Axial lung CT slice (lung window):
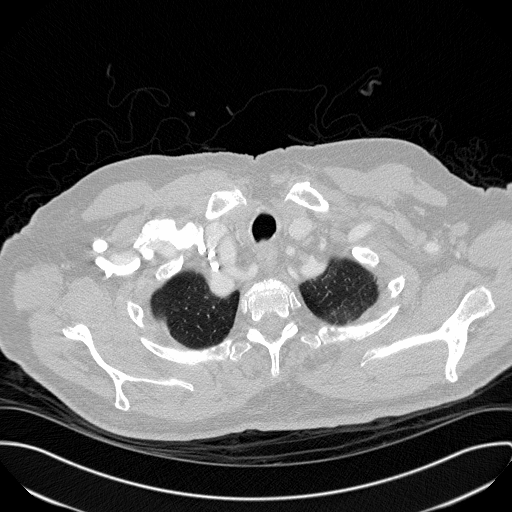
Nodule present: no